Question: I have made my applciation status paid to free. But still its showing paid staus in itunes, but it changed as free in itunesconnect.How long it will take to reflect in itunes, or should i want to change anything other settings in rights and pricing .Here the screen shot.

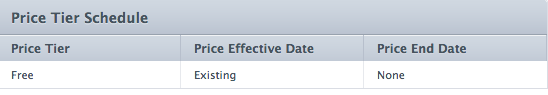
Answer: Apple document said:
> Changes you make to app-level information go live immediately (expect
24 hours for a full refresh of the change on the App Store)
You can refer this <URL>